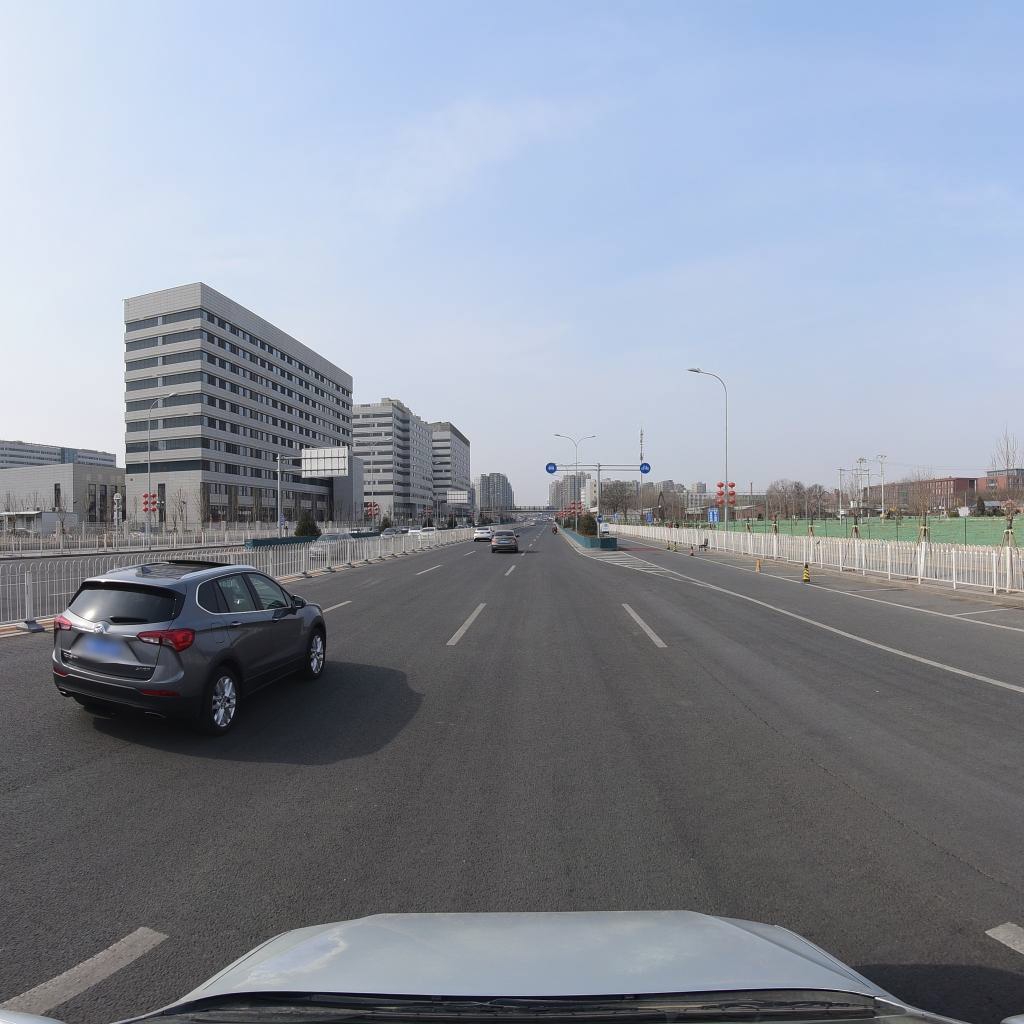
Region: Fengtai
Road damage annotations: longitudinal crack, longitudinal crack